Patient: sex M, age 35
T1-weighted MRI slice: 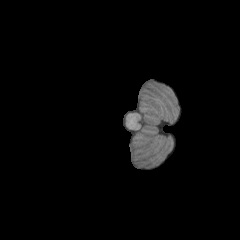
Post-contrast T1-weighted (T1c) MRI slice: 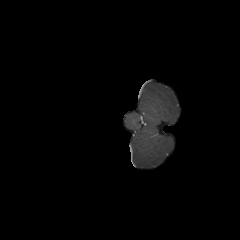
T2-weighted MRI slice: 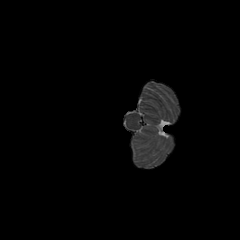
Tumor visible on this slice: no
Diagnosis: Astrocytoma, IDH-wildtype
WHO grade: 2